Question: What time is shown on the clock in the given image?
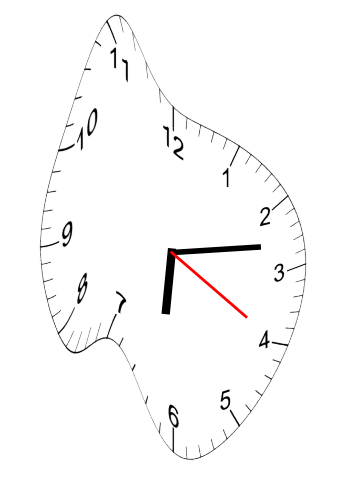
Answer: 06:13:20